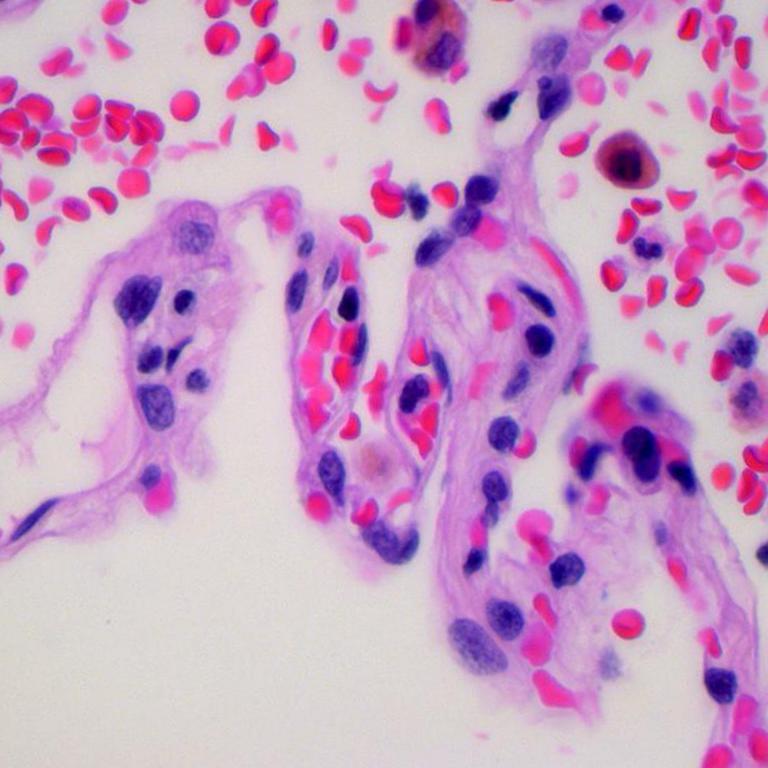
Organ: lung
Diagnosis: benign